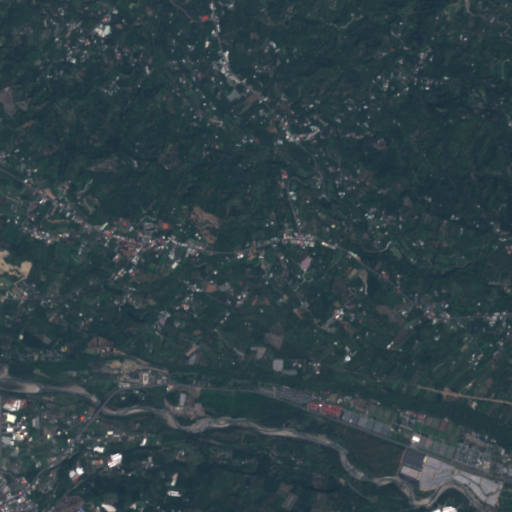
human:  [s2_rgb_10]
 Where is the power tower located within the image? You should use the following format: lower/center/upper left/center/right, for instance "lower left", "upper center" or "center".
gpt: The power tower is located in the upper right of the image.
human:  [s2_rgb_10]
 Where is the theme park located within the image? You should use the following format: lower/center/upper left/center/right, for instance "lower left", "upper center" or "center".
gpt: The theme park is located in the lower right of the image.
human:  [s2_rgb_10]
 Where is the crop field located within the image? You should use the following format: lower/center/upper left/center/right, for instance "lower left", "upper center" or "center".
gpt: There is no crop field in the image.